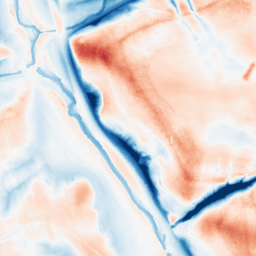
Category: trend_removal
Decomposition family: local_polynomial
Decomposition parameters: window_size: 51
degree: 2
Upsampling method: bicubic_16x
Upsampling parameters: scale: 16
Upsampling scale: 16